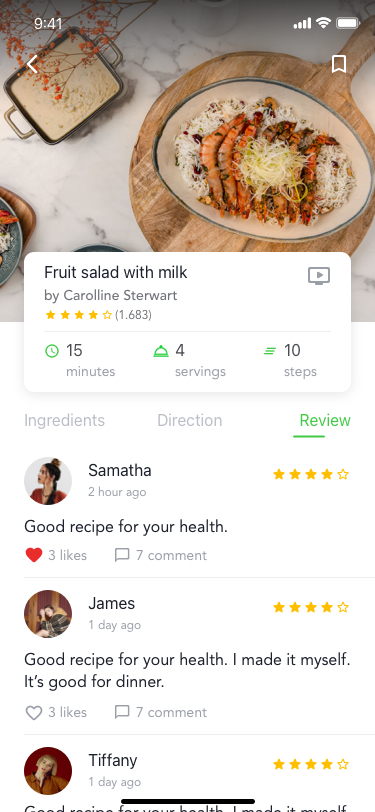
Text in this UI design:
Fruit salad with milk
Samatha
James
Tiffany
15
Ingredients
Review
Direction
4
10
by Carolline Sterwart
(1.683)
2 hour ago
3 likes
7 comment
Good recipe for your health.
Good recipe for your health. I made it myself.
It’s good for dinner.
7 comment
3 likes
1 day ago
1 day ago
minutes
servings
steps
Good recipe for your health. I made it myself.
It’s good for dinner.